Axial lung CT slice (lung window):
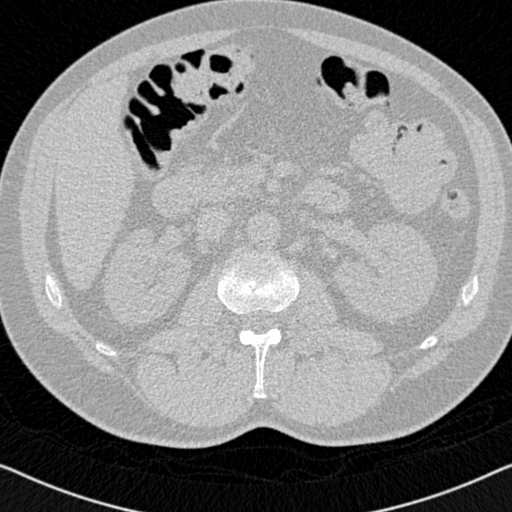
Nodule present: no